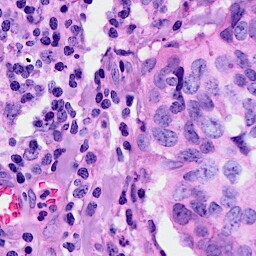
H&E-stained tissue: Breast